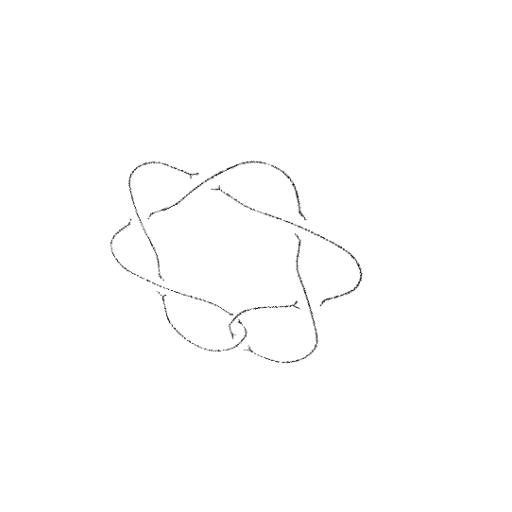
Crossing number: 7